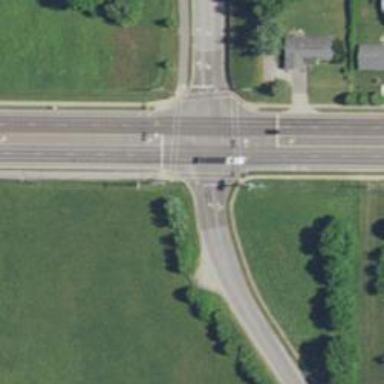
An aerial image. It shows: Crossing on the road with line markings.